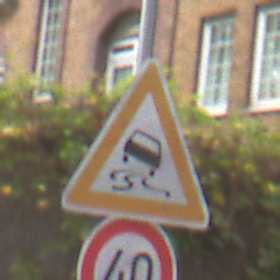
Verkehrszeichen: SchleuderOderRutschgefahr
Zusatzzeichen unten: Geschwindigkeit40
Umgebung: Outdoor, Urban
Tageszeit: MorningAfternoon
Wetter: Overcast
Licht: Natural
Jahreszeit: NotSpecified
Kontrast: LowContrast